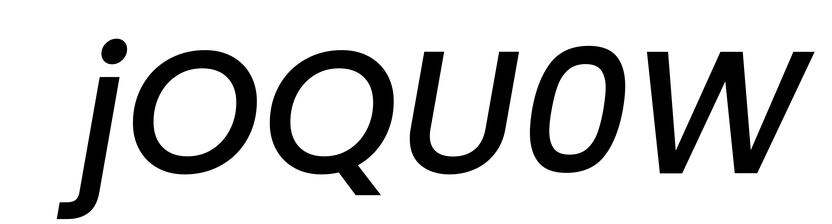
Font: Poppins-MediumItalic